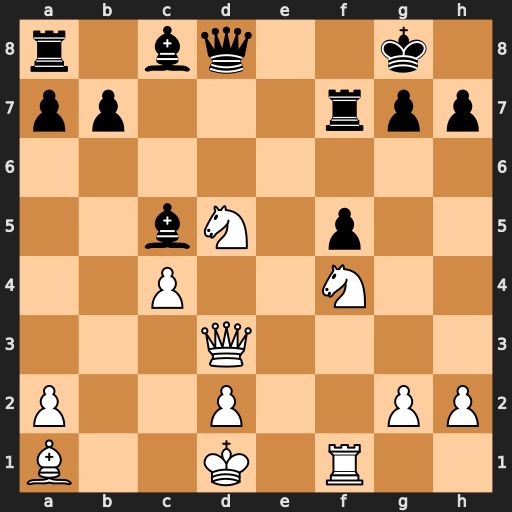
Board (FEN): r1bq2k1/pp3rpp/8/2bN1p2/2P2N2/3Q4/P2P2PP/B2K1R2
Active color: w
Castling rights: -
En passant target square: -
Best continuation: Nf6+ Qxf6 Bxf6